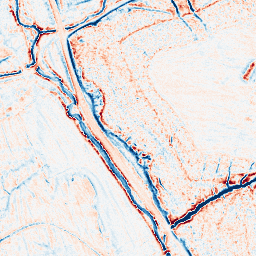
Category: edge_preserving
Decomposition family: anisotropic_diffusion
Decomposition parameters: iterations: 20
kappa: 30
gamma: 0.1
Upsampling method: bspline
Upsampling parameters: scale: 4
Upsampling scale: 4